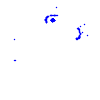
Particle: kaon